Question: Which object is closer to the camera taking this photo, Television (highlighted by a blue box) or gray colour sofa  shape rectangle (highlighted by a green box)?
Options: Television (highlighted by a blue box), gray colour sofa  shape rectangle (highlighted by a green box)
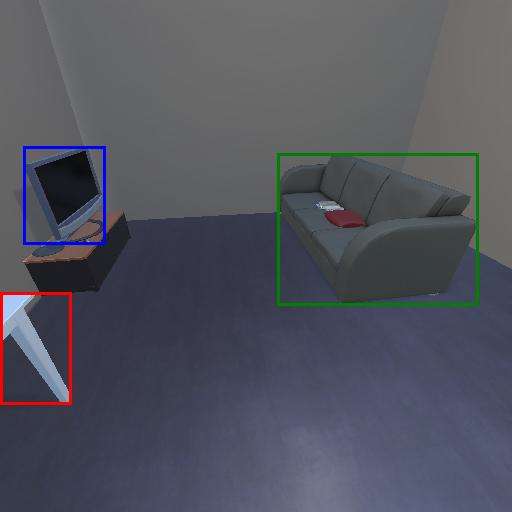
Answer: Television (highlighted by a blue box)